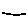
Label: line